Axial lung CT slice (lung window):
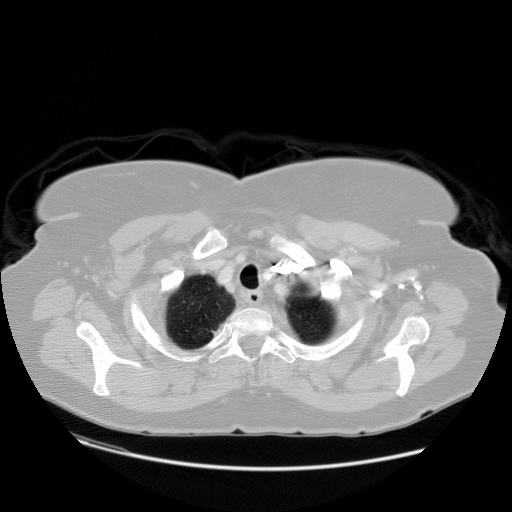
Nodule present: no